Question: Calculate the minimum enclosing rectangle area of the following rectangle, where the sides of the enclosing rectangle must be parallel to the grid
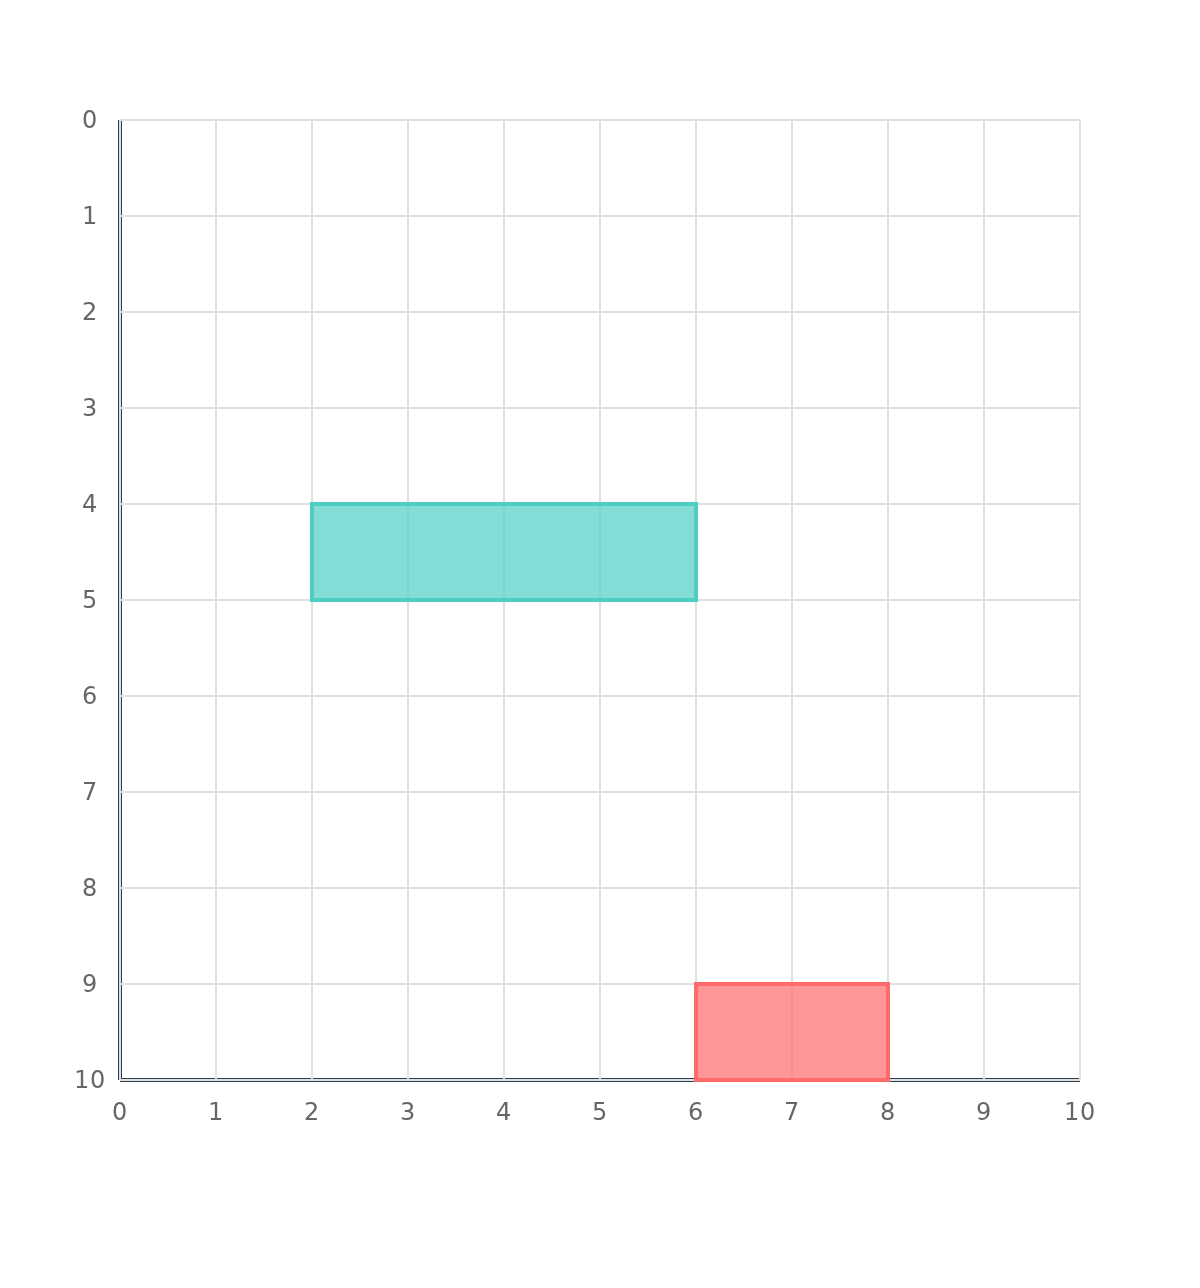
Answer: 36